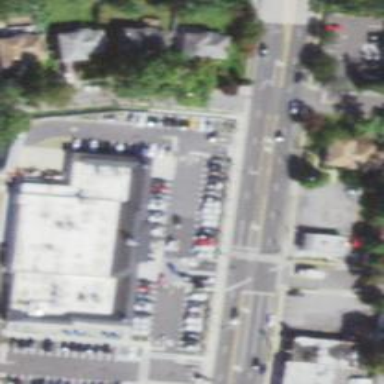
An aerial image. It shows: Retail area.